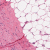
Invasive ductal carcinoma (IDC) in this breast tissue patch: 0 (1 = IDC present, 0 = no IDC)